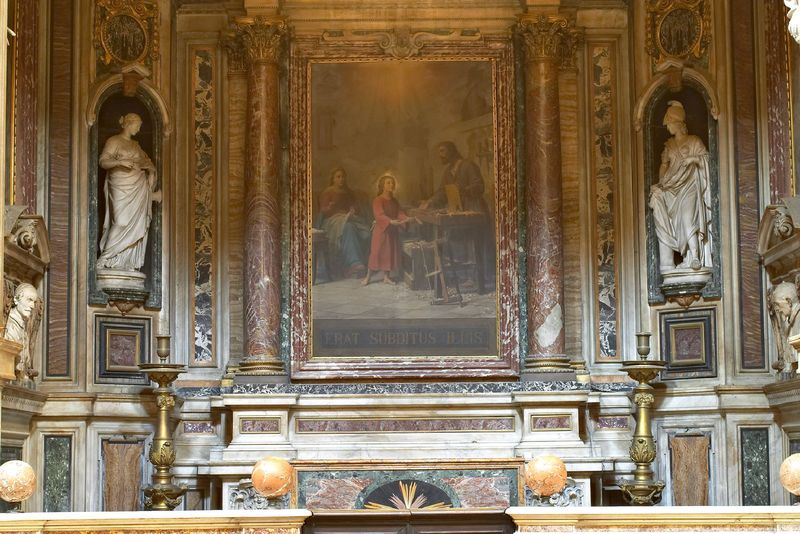
Titel: Ausstattung der zweiten Kapelle auf der Südseite von Il Gesù in Rom
Künstler: Pietro Gagliardi
Standort: Rom, Il Gesù (EU - I - Latium)
Schlagwörter: gemälde, frauen, frau, licht, marmor, säulen, tisch, haus, barock, bild, innenraum, kirche, gold, innen, kind, vater, kanneliert, statue, arbeiten, pilaster, figuren, detail, glanz, kerzen, leuchter, metall, stuck, granit, komposit, kugel, kugeln, bildniss, altar, sims, kerzenhalter, skulpturen, statuen, jesus, zimmermann, mönch, prunk, maria, korinthisch, altarbild, joseph, bruder, mamor, nischen, heiliger geist, götzen, gol, krche, raupenhelm